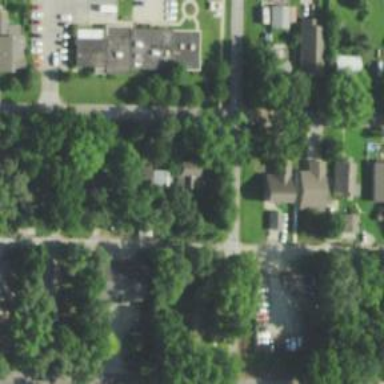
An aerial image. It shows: Alley classified as service road.